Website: ulta-beauty
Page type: account-selection
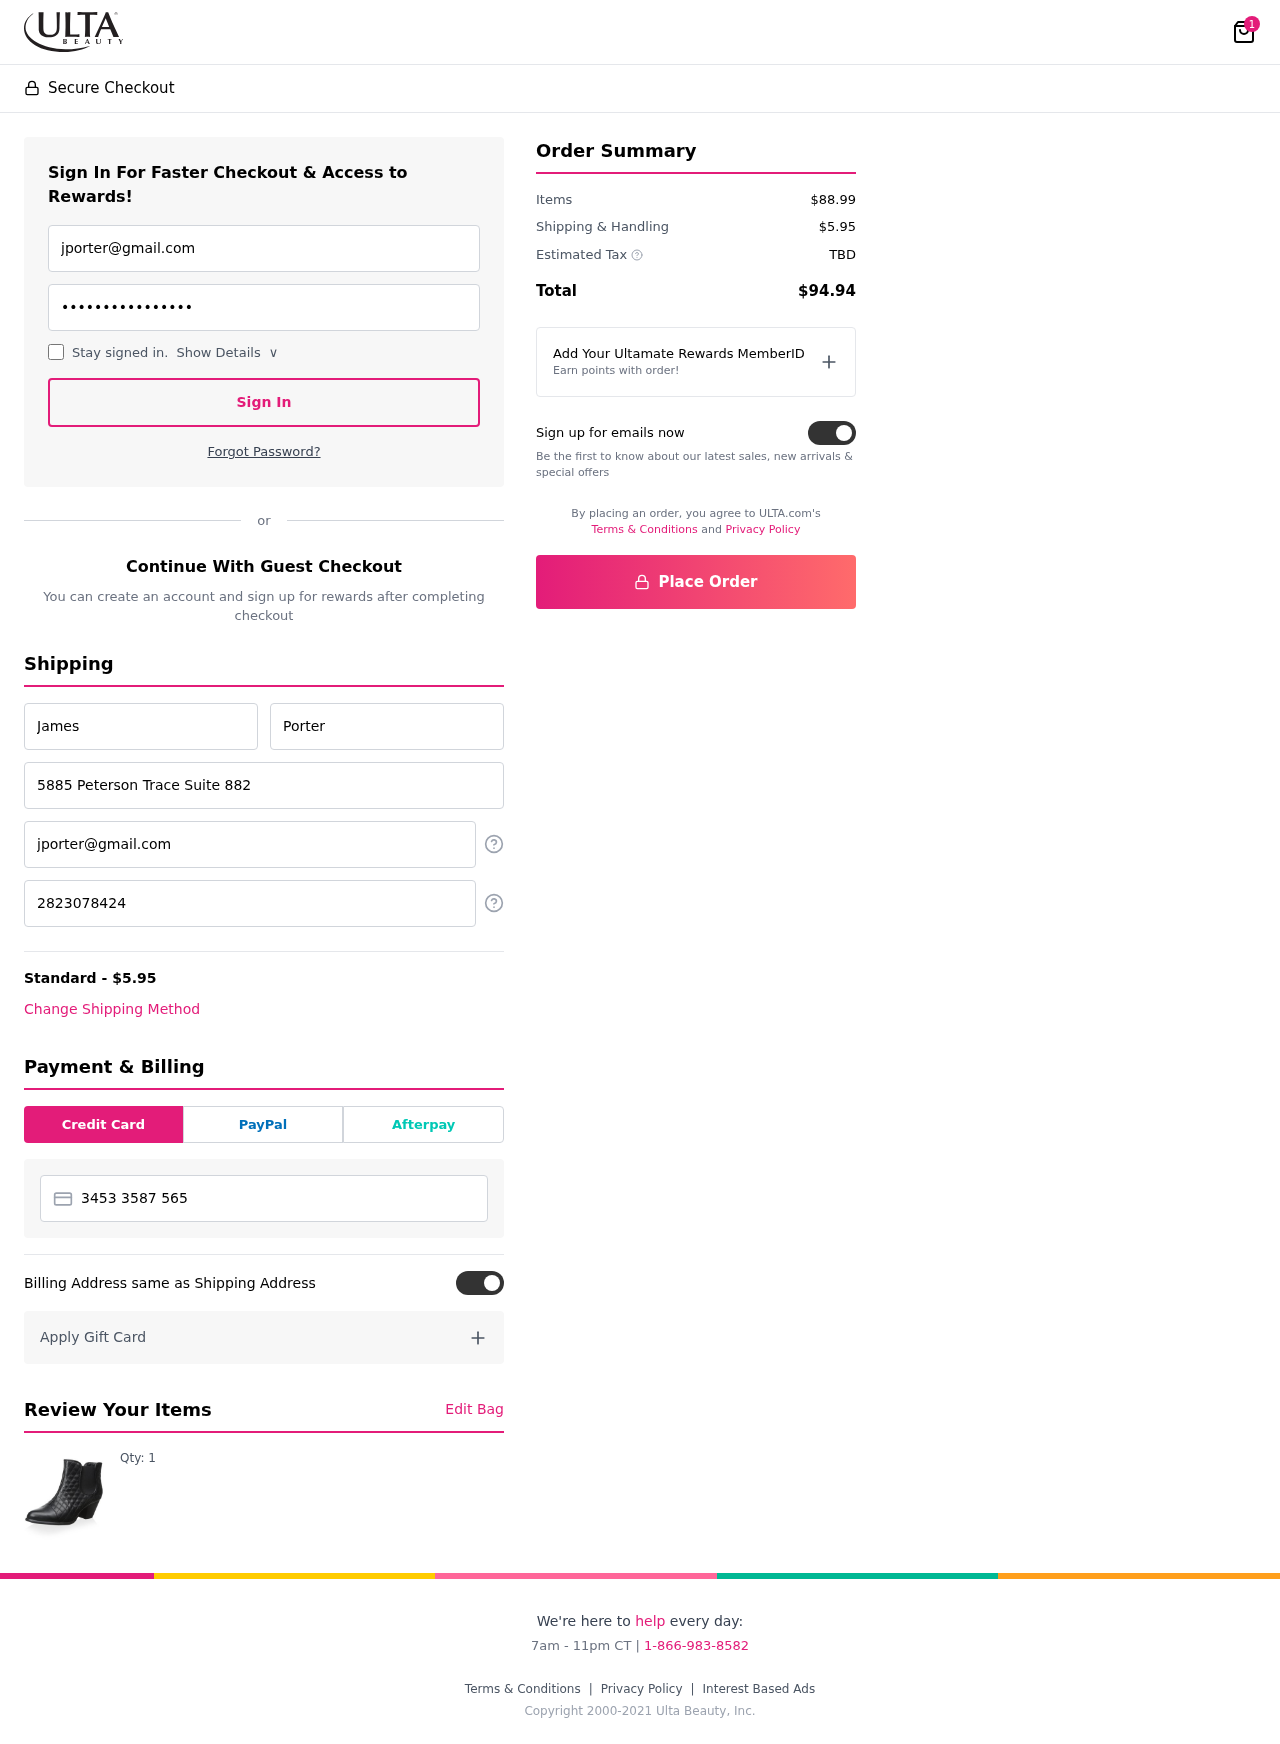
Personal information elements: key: PII_CARD_NUMBER
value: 3453 3587 5659 603
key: PII_EMAIL
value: jporter@gmail.com
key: PII_EMAIL2
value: jporter@gmail.com
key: PII_FIRSTNAME
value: James
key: PII_LASTNAME
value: Porter
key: PII_PHONE
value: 2823078424
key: PII_STREET
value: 5885 Peterson Trace Suite 882
Product elements: key: PRODUCT1_QUANTITY
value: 1
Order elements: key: ORDER_NUM_ITEMS
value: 1
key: ORDER_SHIPPING_COST
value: $5.95
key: ORDER_SUBTOTAL
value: $88.99
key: ORDER_TAX
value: TBD
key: ORDER_TOTAL
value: $94.94